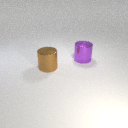
large purple metal cylinder behind large brown metal cylinder